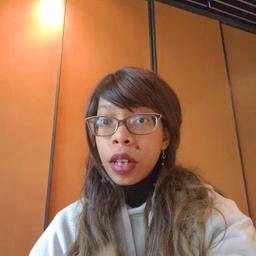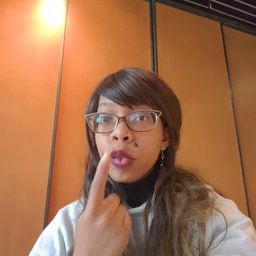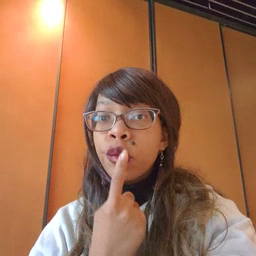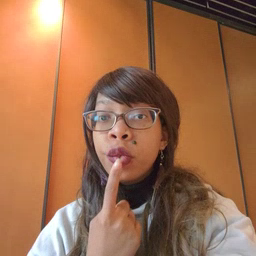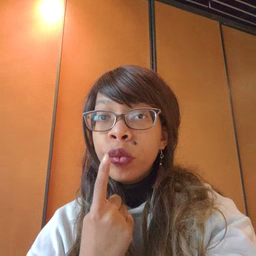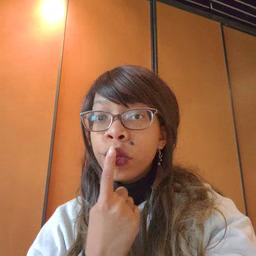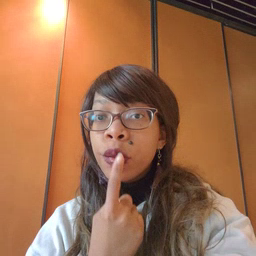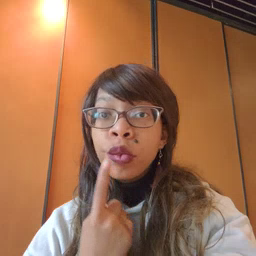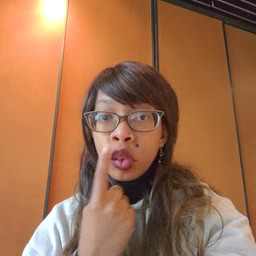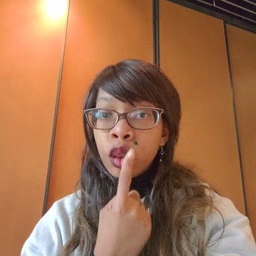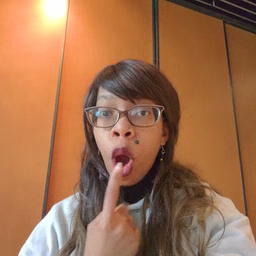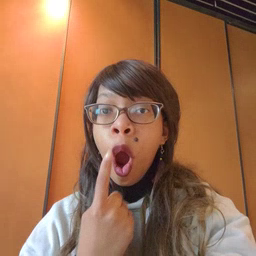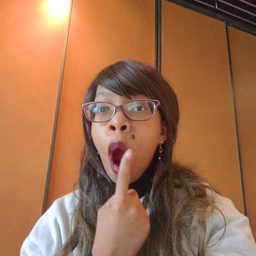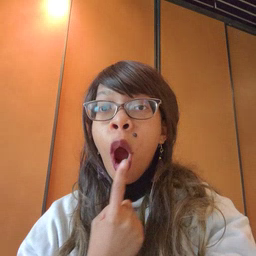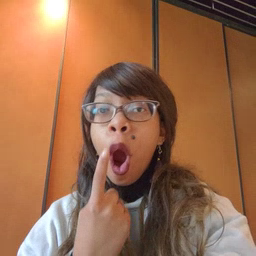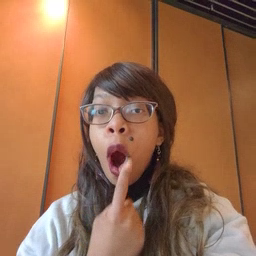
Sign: mouth